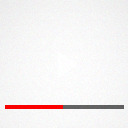
Screen state: on